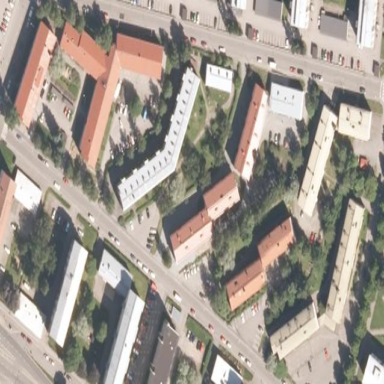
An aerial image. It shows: Residential area.